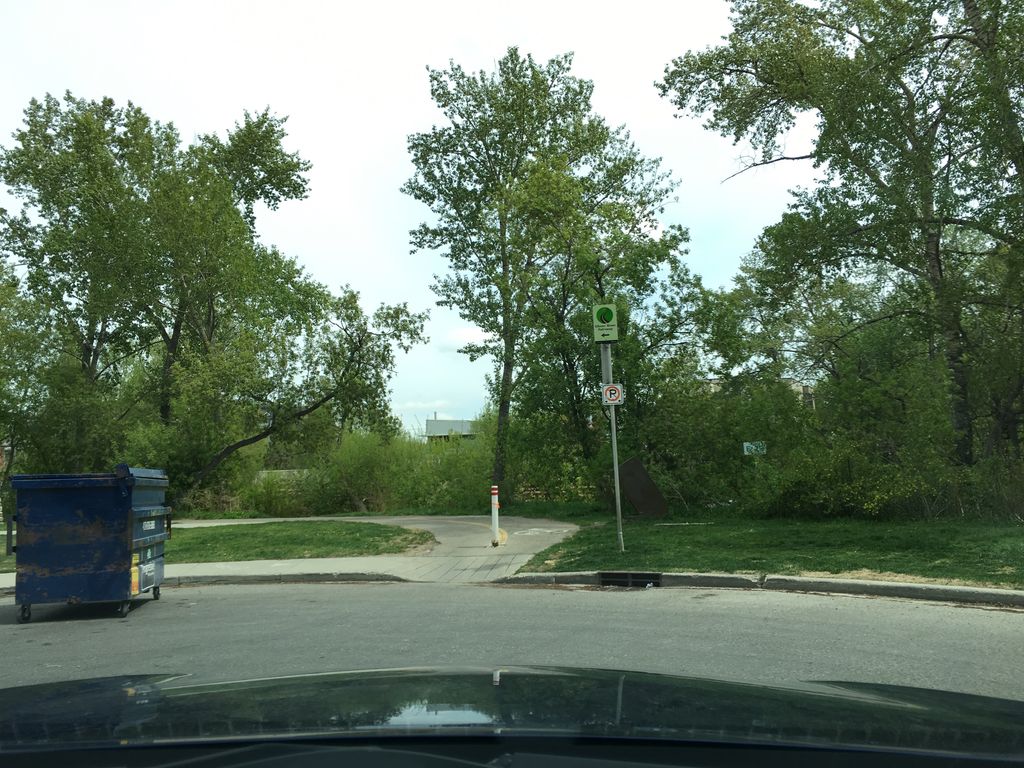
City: calgary